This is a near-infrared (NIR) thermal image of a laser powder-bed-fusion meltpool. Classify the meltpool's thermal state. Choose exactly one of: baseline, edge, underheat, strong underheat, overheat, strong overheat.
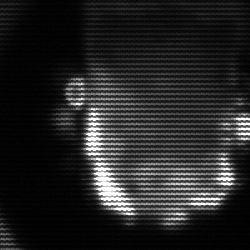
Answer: baseline